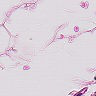
Metastatic tissue present: no